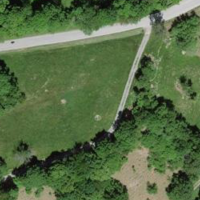
EUNIS habitat code: 52
Species observed at this site:
Turdus pilaris